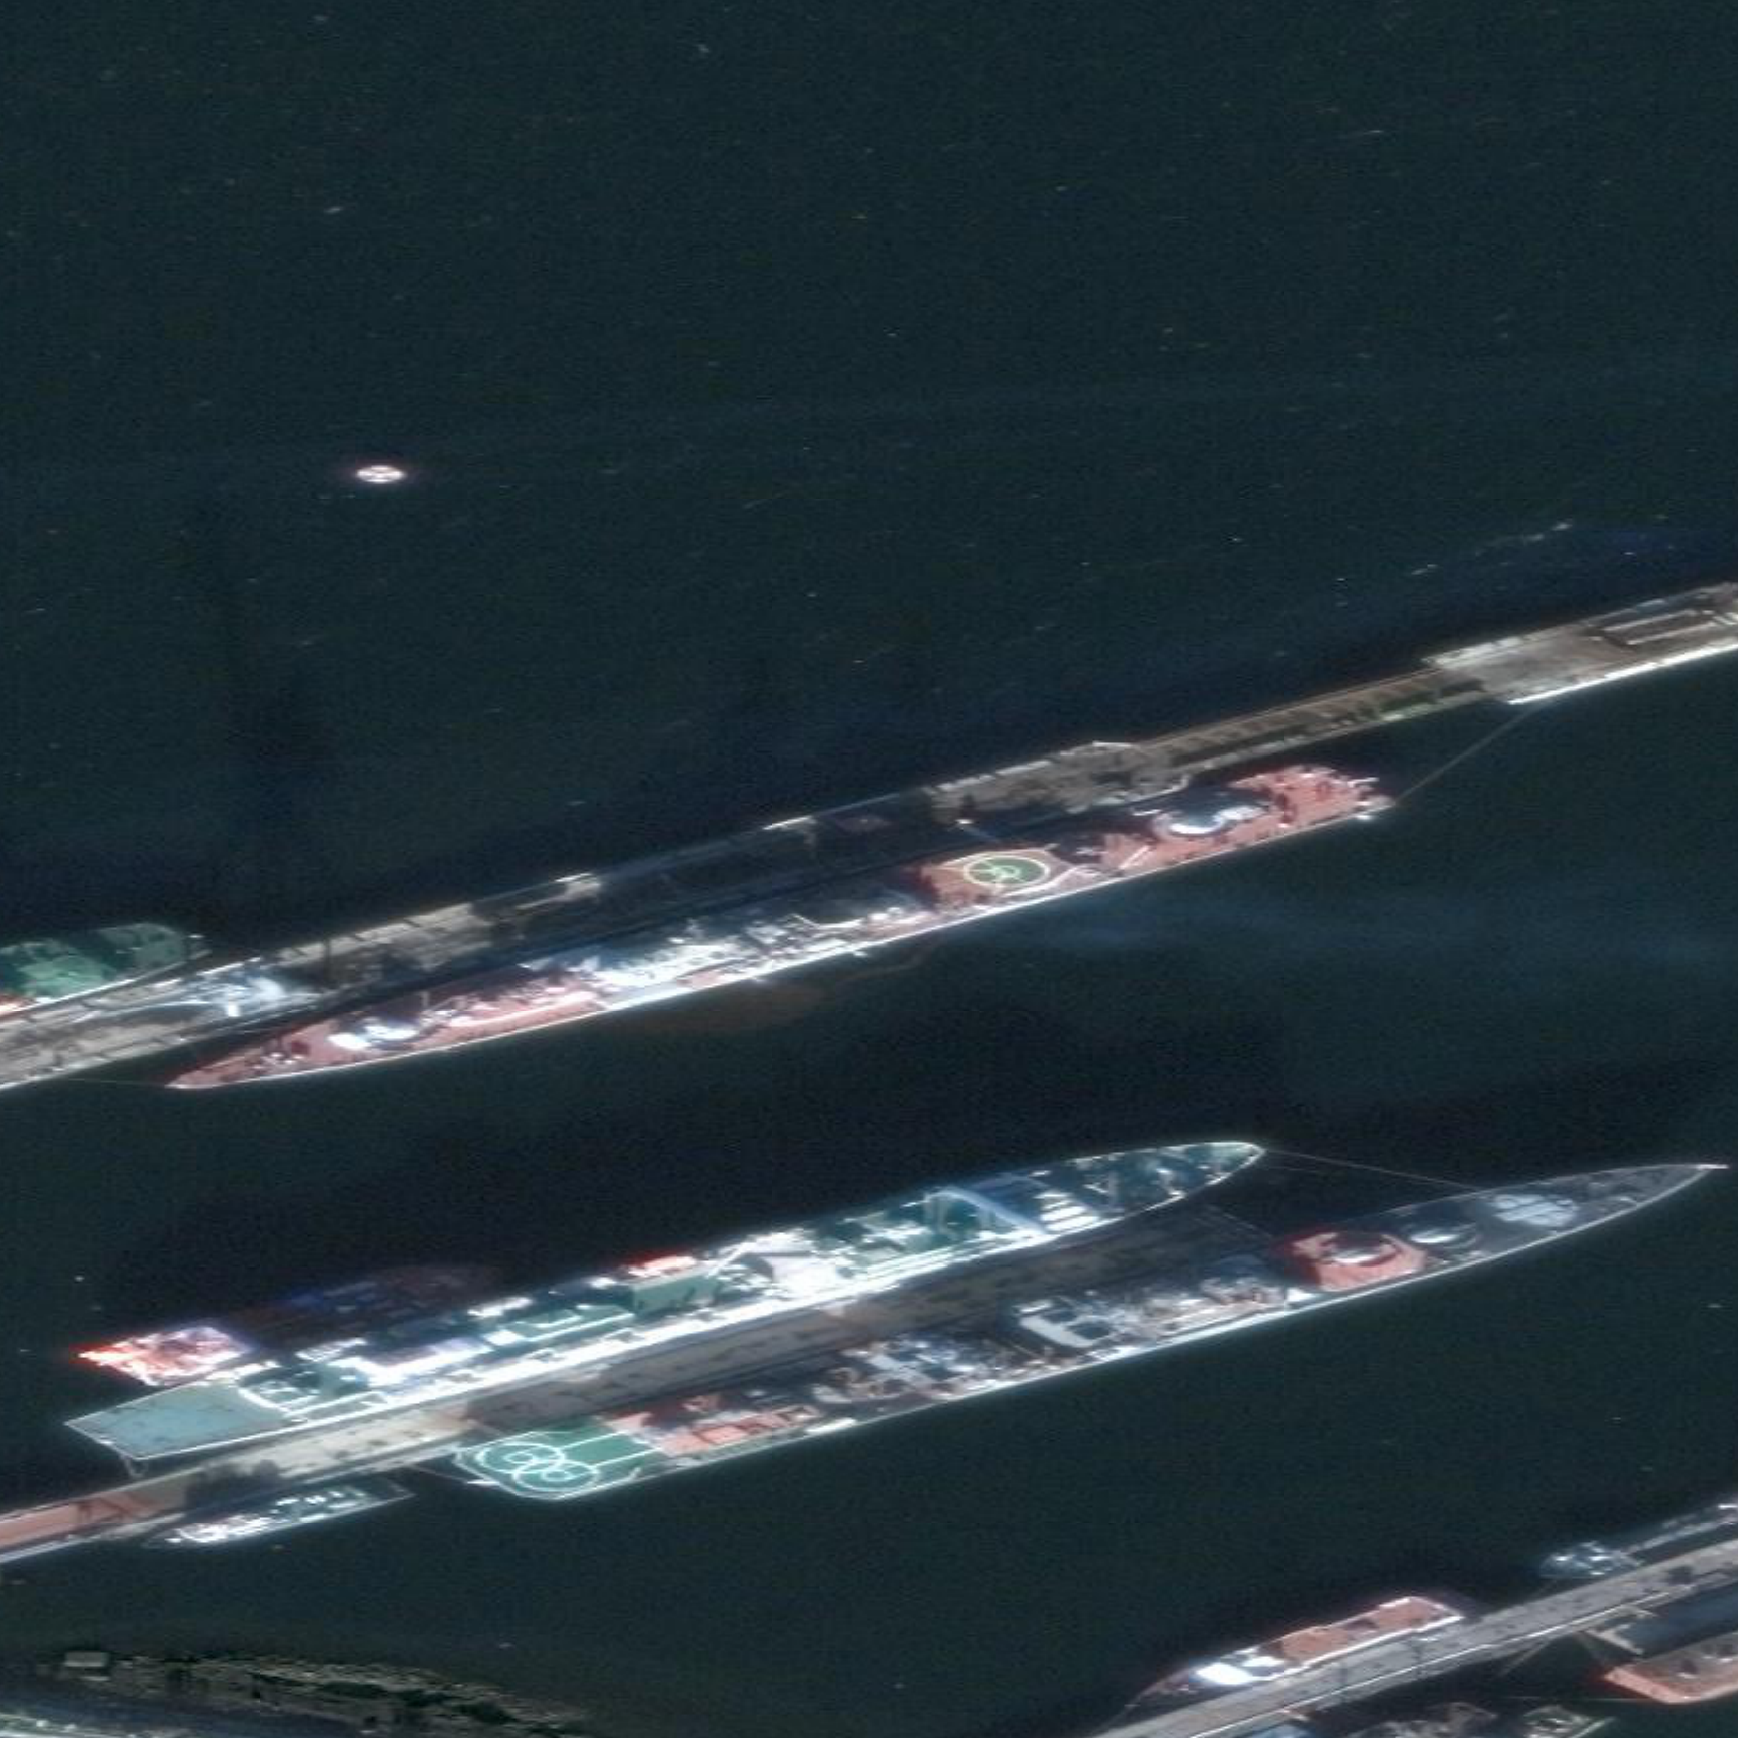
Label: cruiser